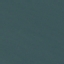
Label: SeaLake